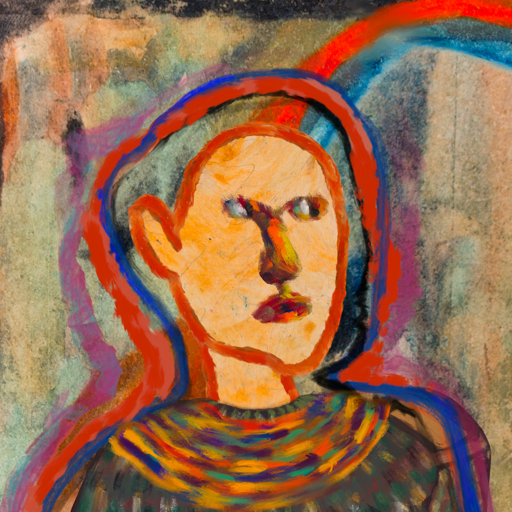
Background: Childish, Head And Neck Side: Experience, Face Side: An_Impression, Bust: After_Raid, Hair Side: Experience, Head Accessory: Blank, Second Necklace: An_Impression_2, Necklace: Blank, Baby: Blank